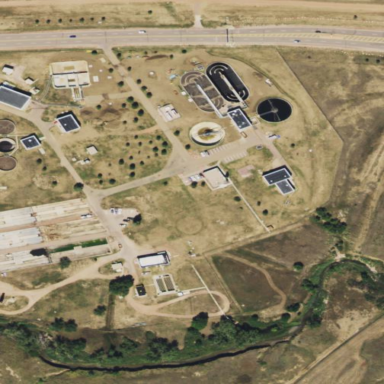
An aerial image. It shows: Wastewater plant.